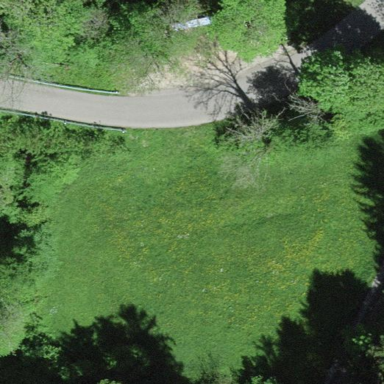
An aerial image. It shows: Beautiful meadow.